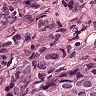
Metastatic tissue present: yes